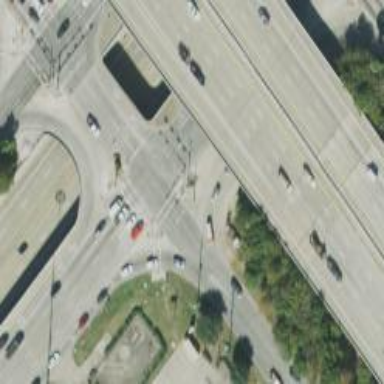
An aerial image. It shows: There is secondary road bridge with frontage road.